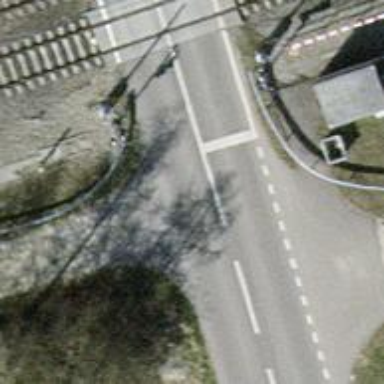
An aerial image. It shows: Tertiary road with asphalt surface.